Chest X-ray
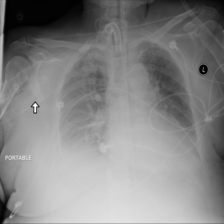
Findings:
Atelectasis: negative
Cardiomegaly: negative
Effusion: positive
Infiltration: negative
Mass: negative
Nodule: negative
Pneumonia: negative
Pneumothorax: negative
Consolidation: negative
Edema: negative
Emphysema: negative
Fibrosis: negative
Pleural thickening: negative
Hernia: negative